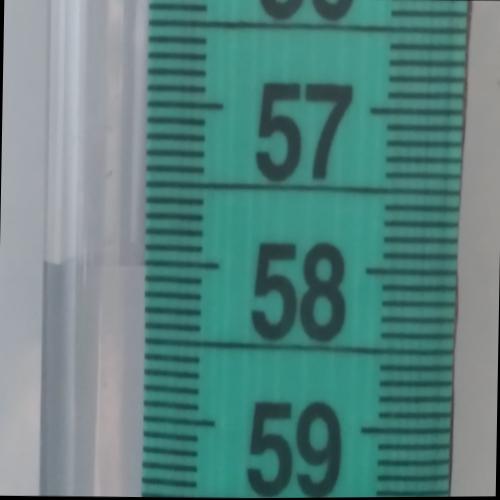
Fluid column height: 58.0 cm